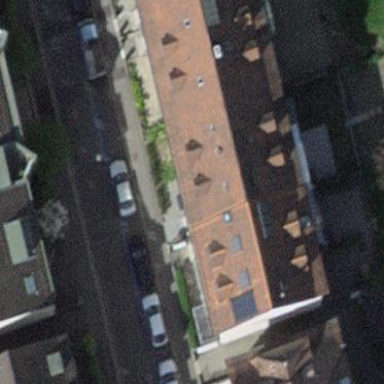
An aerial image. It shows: Guest house within apartment building.